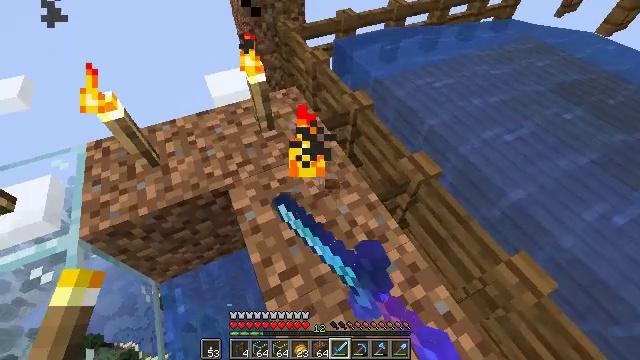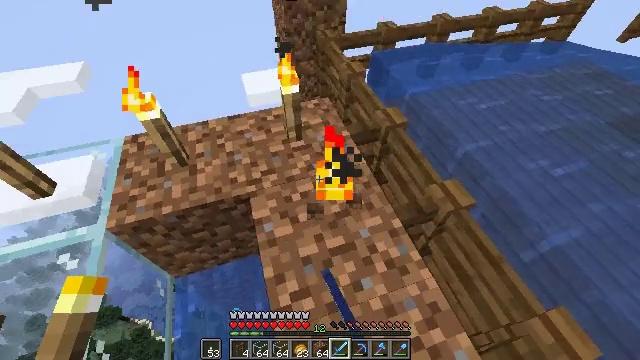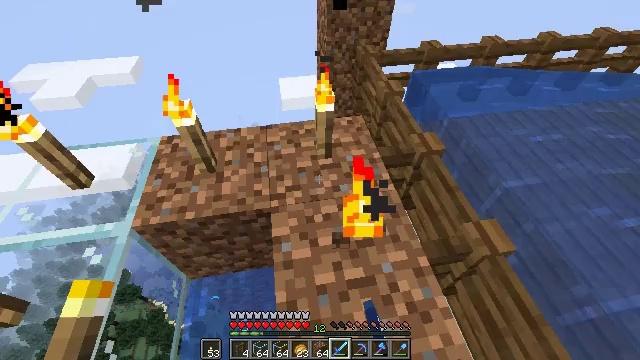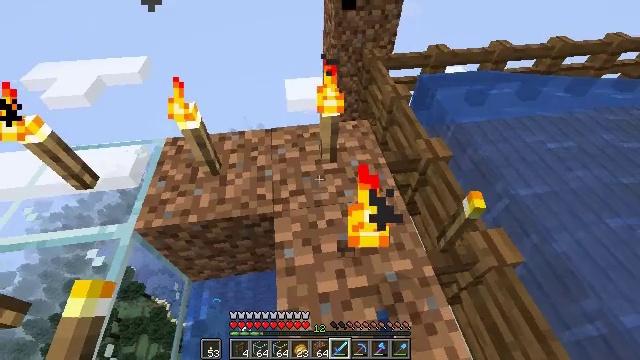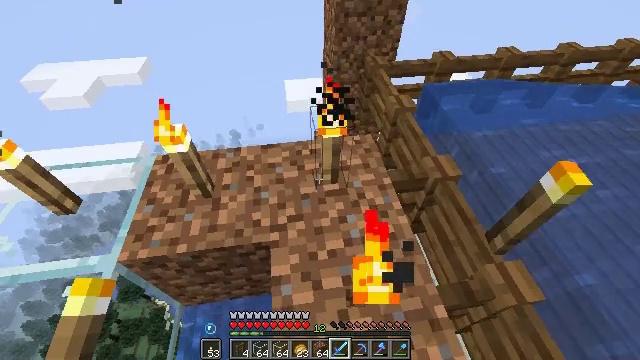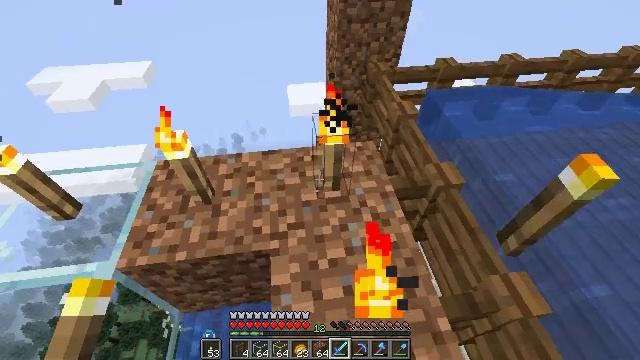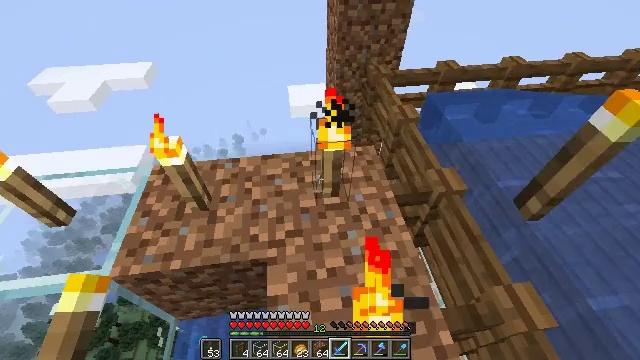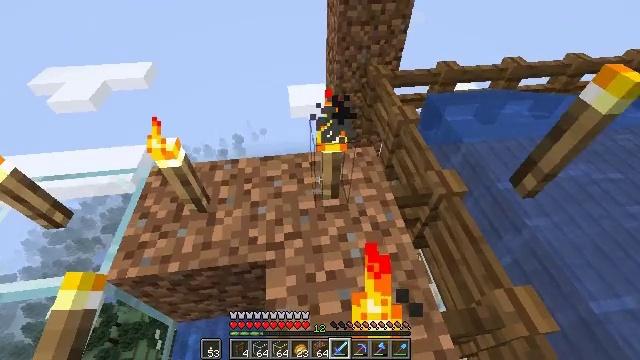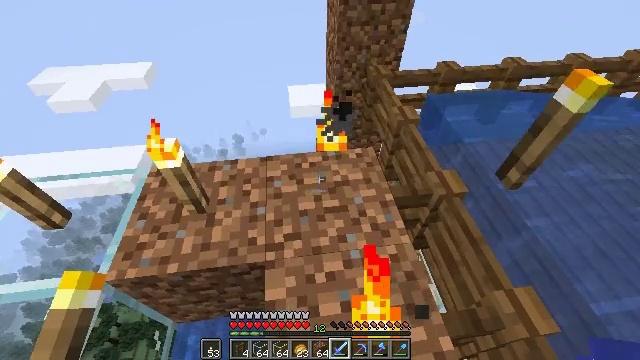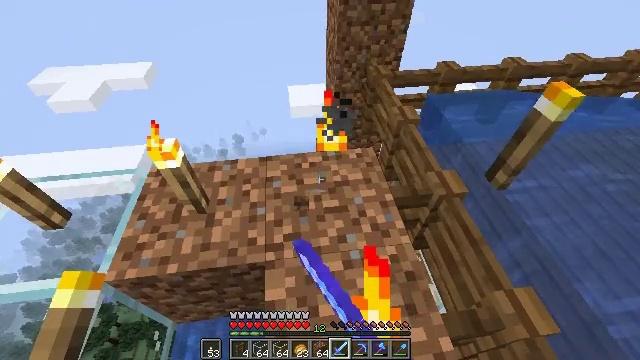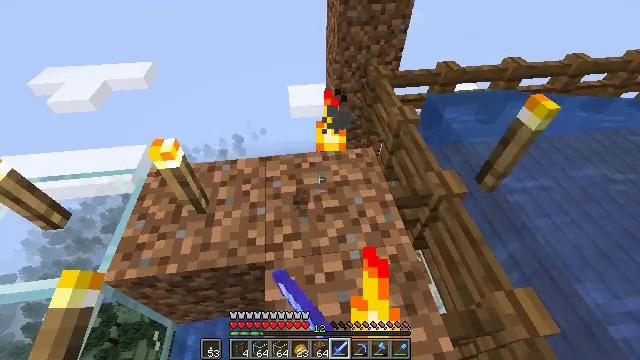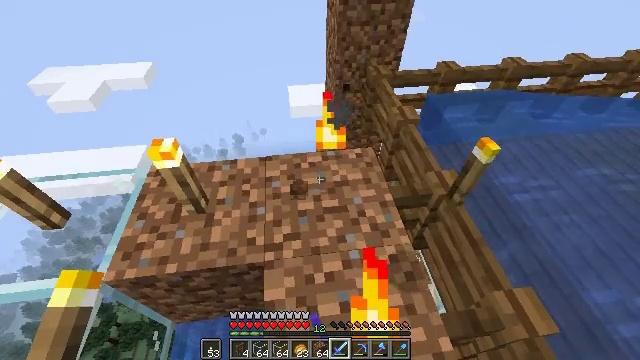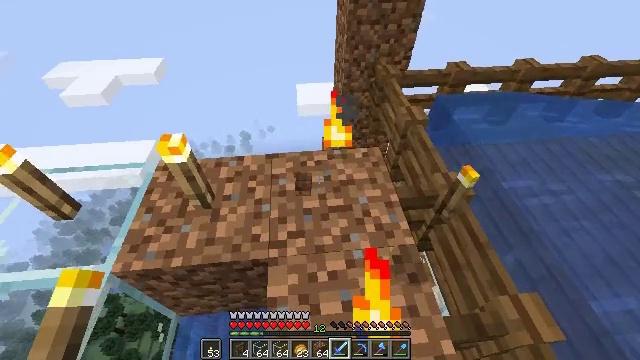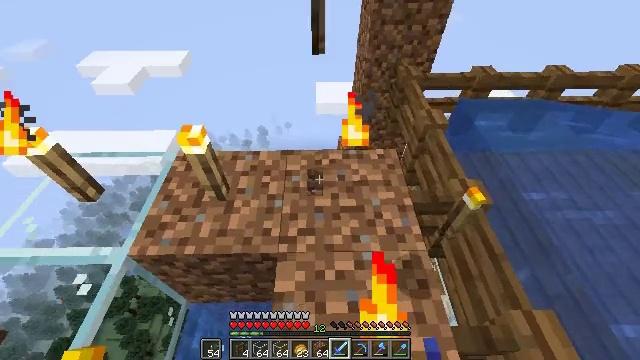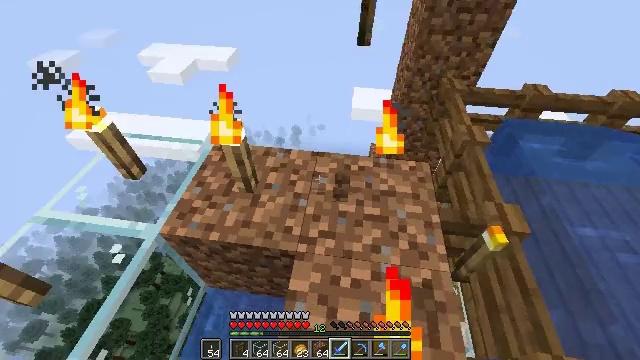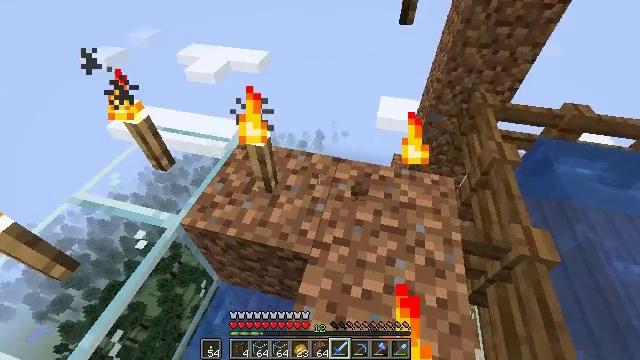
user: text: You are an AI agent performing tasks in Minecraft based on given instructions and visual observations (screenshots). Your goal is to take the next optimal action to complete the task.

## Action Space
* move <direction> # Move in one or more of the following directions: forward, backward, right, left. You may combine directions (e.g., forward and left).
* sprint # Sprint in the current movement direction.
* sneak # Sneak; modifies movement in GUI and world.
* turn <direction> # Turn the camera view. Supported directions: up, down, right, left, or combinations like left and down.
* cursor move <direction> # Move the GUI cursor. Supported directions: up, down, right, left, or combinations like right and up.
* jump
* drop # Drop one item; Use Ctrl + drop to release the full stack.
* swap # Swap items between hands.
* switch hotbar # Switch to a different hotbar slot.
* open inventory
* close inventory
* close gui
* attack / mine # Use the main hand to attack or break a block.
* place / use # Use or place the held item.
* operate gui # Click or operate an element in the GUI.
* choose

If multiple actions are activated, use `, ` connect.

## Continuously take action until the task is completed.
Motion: motion action
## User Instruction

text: Retrieve the torch.
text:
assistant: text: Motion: move forward, turn left and up
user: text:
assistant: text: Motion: move forward, turn left and up
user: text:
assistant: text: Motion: move forward, turn left
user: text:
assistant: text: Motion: no_op
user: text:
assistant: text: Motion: no_op
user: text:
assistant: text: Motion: no_op
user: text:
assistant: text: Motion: no_op
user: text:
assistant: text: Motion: attack / mine
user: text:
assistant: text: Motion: attack / mine
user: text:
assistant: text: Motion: attack / mine
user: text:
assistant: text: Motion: no_op
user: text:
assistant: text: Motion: turn left
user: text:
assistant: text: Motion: turn left
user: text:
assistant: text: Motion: turn left
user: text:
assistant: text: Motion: turn left and up
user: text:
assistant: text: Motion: turn left and up
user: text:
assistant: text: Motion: turn left
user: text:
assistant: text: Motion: turn left
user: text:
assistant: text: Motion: turn left
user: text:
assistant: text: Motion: turn left
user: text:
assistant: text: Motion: no_op
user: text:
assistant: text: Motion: no_op
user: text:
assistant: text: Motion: attack / mine
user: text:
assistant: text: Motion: attack / mine
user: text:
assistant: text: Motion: attack / mine
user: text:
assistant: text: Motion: no_op
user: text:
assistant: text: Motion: no_op
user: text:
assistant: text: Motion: move forward and move right, turn left
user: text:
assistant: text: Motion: move forward and move right, turn left
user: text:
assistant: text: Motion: move forward and move right, turn left